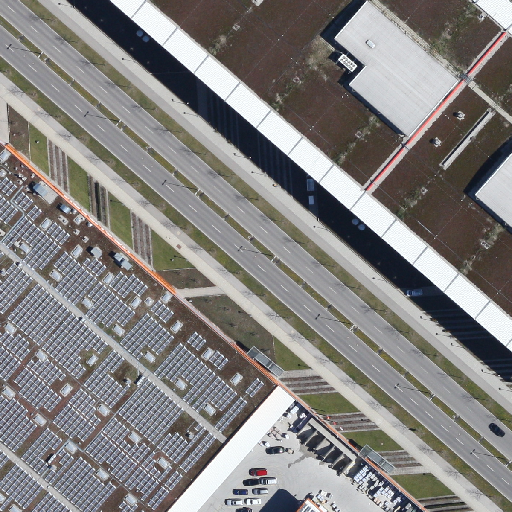
Referring expression: bikeway